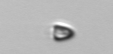
Label: Pyramimonas